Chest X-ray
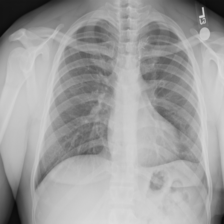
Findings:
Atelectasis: negative
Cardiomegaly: negative
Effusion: negative
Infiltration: positive
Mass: negative
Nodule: negative
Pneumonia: negative
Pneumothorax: negative
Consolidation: negative
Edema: negative
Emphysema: negative
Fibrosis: negative
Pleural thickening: negative
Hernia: negative